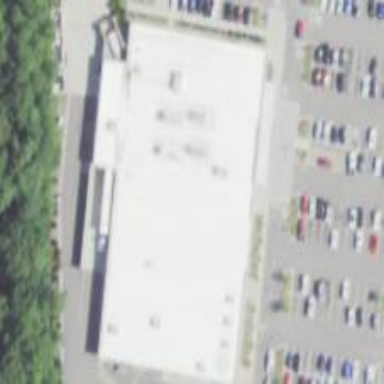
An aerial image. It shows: Building that houses supermarket.